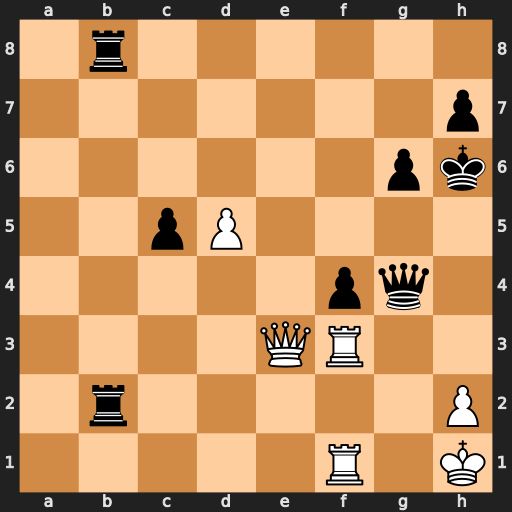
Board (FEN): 1r6/7p/6pk/2pP4/5pq1/4QR2/1r5P/5R1K
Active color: w
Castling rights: -
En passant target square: -
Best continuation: Rh3+ Qxh3 Qxh3+